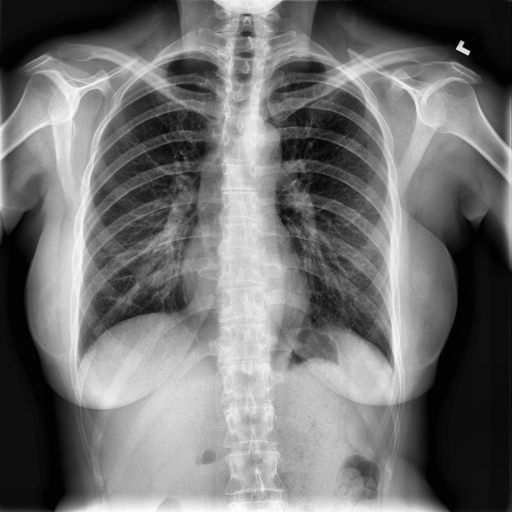
Finding: NORMAL